Question:
In my app I have a slider which slides between 2 different linear layouts where there are located the language image buttons as shown below. I want these icons to be in grayscale, and colored only when tapped by the user. I have all the icons in grayscale version, I'm just missing that xml line. Thank you for your time
I forgot to post the xml for the linear layout:
'''
<?xml version="1.0" encoding="utf-8"?>
<LinearLayout xmlns:android="http://schemas.android.com/apk/res/android"
android:layout_width="match_parent"
android:layout_height="60dp"
android:gravity="center_horizontal" >
<ImageView
android:id="@+id/galika"
android:layout_width="wrap_content"
android:layout_height="50dp"
android:layout_marginRight="5dp"
android:layout_marginTop="5dp"
android:src="@drawable/gallika"
android:layout_weight="1" />
<ImageView
android:id="@+id/germanika"
android:layout_width="wrap_content"
android:layout_height="50dp"
android:layout_marginLeft="5dp"
android:layout_marginRight="5dp"
android:layout_marginTop="5dp"
android:src="@drawable/germanika"
android:layout_weight="1" />
<ImageView
android:id="@+id/ellinika"
android:layout_width="wrap_content"
android:layout_height="50dp"
android:layout_marginLeft="5dp"
android:layout_marginRight="5dp"
android:layout_marginTop="5dp"
android:src="@drawable/ellinika"
android:layout_weight="1" />
<ImageView
android:id="@+id/agglika"
android:layout_width="wrap_content"
android:layout_height="50dp"
android:layout_marginLeft="5dp"
android:layout_marginTop="5dp"
android:src="@drawable/agglika"
android:layout_weight="1" />
</LinearLayout>
'''
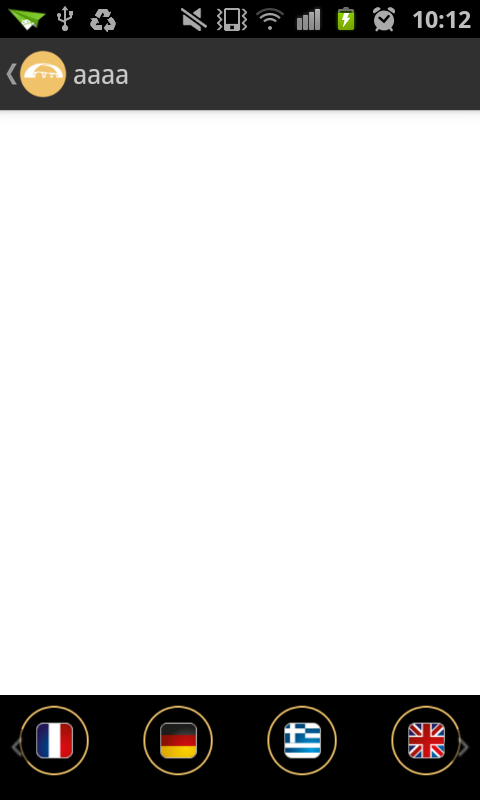
Answer: You can use selector as ImageViews src.
selector_flag.xml :
'''
<selector xmlns:android="http://schemas.android.com/apk/res/android" >
<item android:drawable="@drawable/pressed_flag" android:state_pressed="true"/>
<item android:drawable="@drawable/normal_flag"/>
</selector>
'''
Then just set this as ImageViews src
'''
ImageView iv = new ImageView(context);
iv.setImageDrawable(getResources().getDrawable(R.drawable.selector_flag))
'''